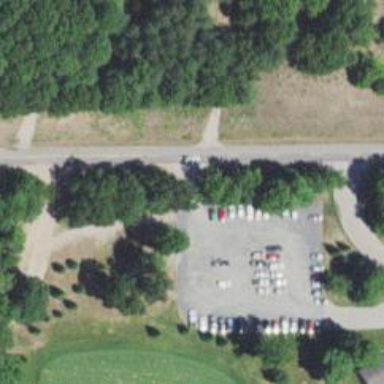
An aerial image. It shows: Service road designated as golf cart path.